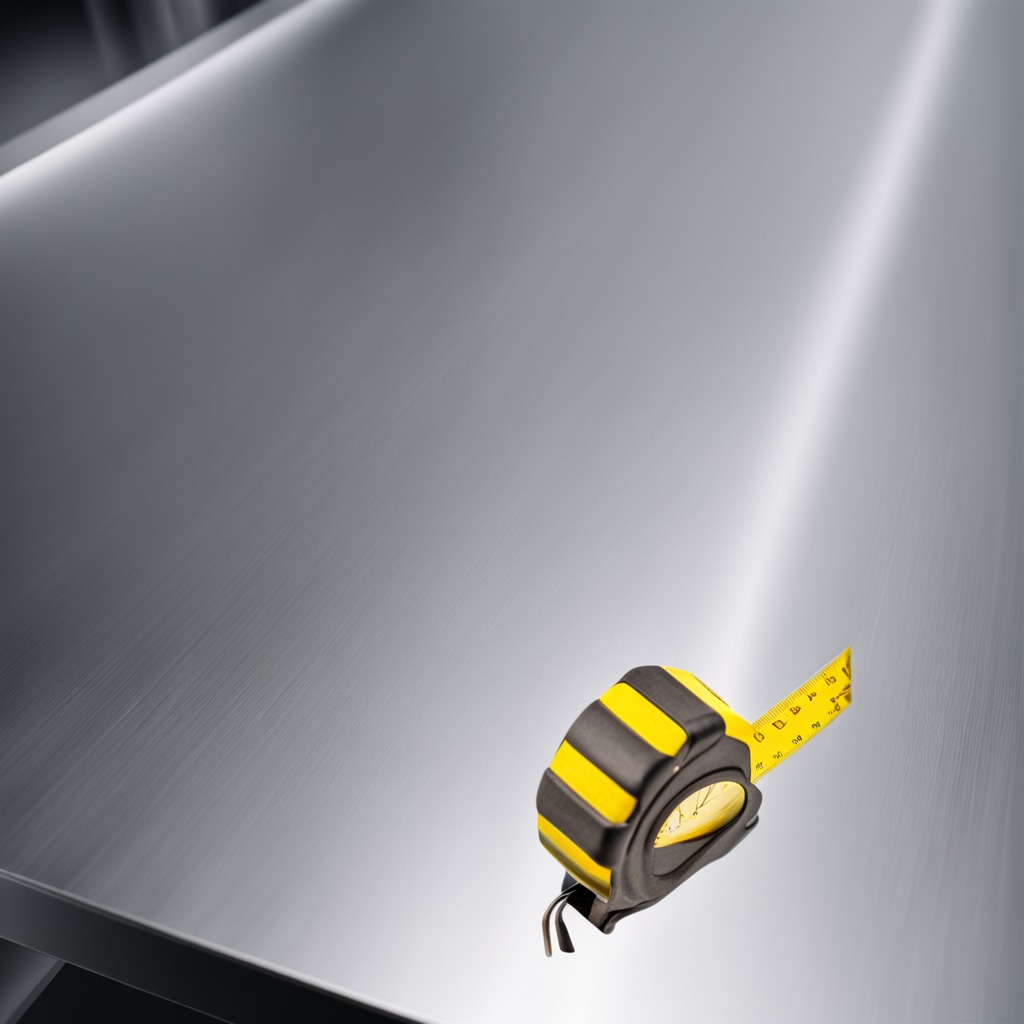
A measuring tape is lying on a stainless steel table in a high-end prototyping lab.